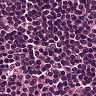
Metastatic tissue present: no